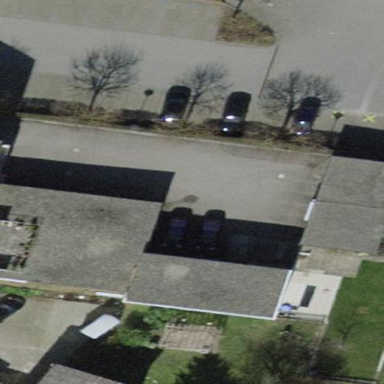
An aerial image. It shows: Flat-roofed building with dimgray colored roof.